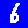
Digit: 6